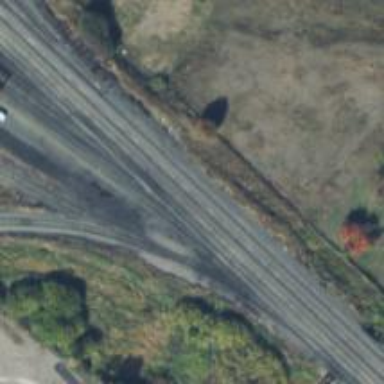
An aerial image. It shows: Railway yard.